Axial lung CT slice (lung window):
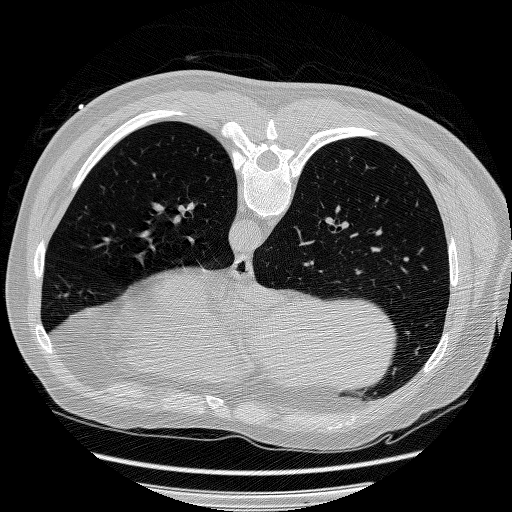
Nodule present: no